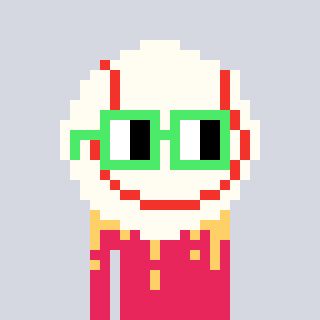
a pixel art character with square light green glasses, a baseball ball-shaped head and a redpinkish-colored body on a cool background